You are looking at the wavelet scalogram of a bearing's acceleration signal. Based on the visible evidence, which condition applies: normal, inner_race, outer_race, ball?
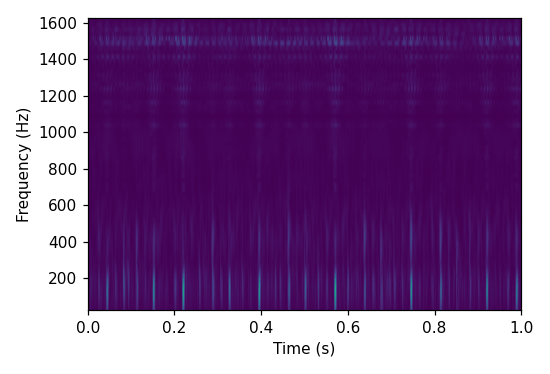
Answer: outer_race